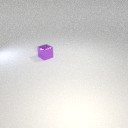
small purple metal cube